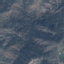
Label: HerbaceousVegetation